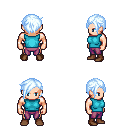
a pixel art fantasy rpg character, male body template, human, light skin, teal sleeveless shirt, magenta pants, white cyan pixie cut hairstyle, brown shoes, four views (front, back, left, right), 2x2 character sprite sheet, small pixel art, hard edges, no anti-aliasing